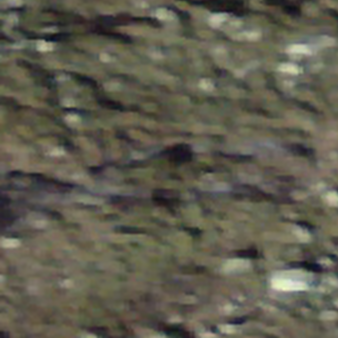
Label: other